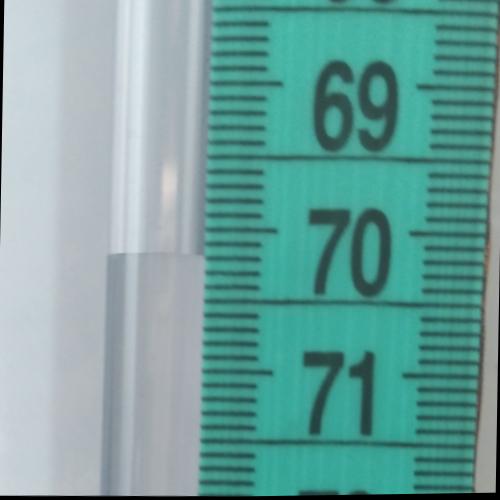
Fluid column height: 70.2 cm